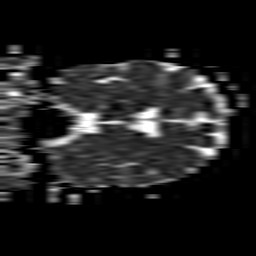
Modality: ADC
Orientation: coronal
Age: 62
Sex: male
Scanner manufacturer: philips
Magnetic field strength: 1.5 T
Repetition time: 3.395 s
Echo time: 0.06922 s